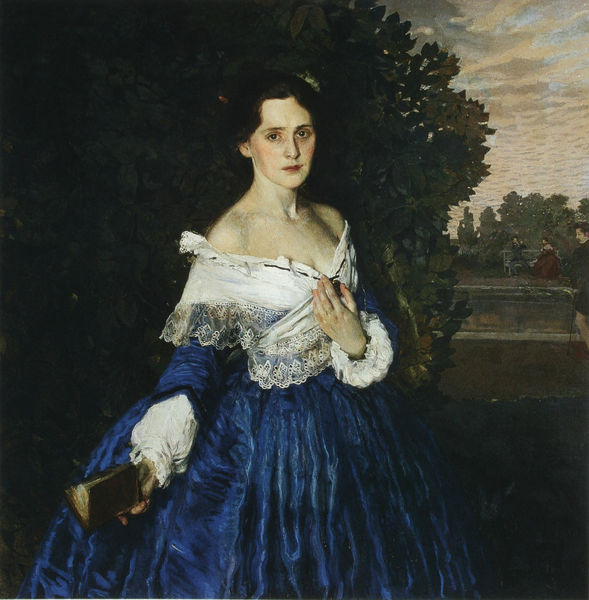
Titel: Dame in Blau (Bildnis von Martynova)
Künstler: Konstantin Somov
Standort: Moskau
Institution: Tretjakov Galerie
Schlagwörter: baum, blau, blätter, dunkel, gemälde, hand, haut, himmel, laub, mann, schatten, wolken, bäume, frauen, grün, landschaft, menschen, sitzen, abend, ausschnitt, blume, braun, elegant, finger, frau, frisur, grau, hell, hintergrund, kleid, kleider, licht, mund, männer, nase, schwarz, weiss, blick, dame, gras, park, rot, schal, tuch, weg, wolke, malerei, rock, augen, blass, falten, gesicht, haarschmuck, halten, helld, kleidung, spitze, stehen, ärmel, bildnis, hals, herr, hände, portrait, porträt, öl, dämmerung, strauch, busch, gebüsch, boden, gewand, haare, reich, adel, paar, spitzen, pflanze, pflanzen, blässe, brünett, england, lippen, rosa, schultern, seide, vornehm, wald, garten, bewölkt, wangen, mauer, hecke, bank, schmal, lesen, robe, hochsteckfrisur, podest, rüschen, fotorealistisch, lippenstift, abendkleid, buch, mondschein, manschetten, bänke, einband, kontraste, seiten, korsett, lady, krinoline, reifrock, dekolte, ballkleid, gesangbuch, ausschnit, dunkelhaarig, gebetbuch, lektüre, impressionist, schäfchenwolken, umhängetuch, realist, dekoltée, händ, bloss, faltten, seidenglanz